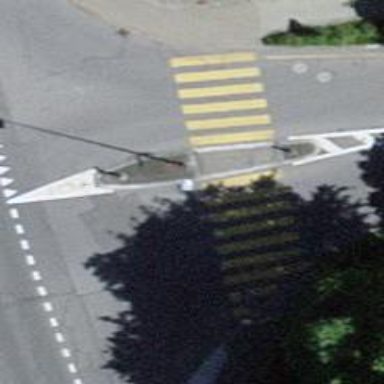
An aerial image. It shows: Zebra crossing on the road.